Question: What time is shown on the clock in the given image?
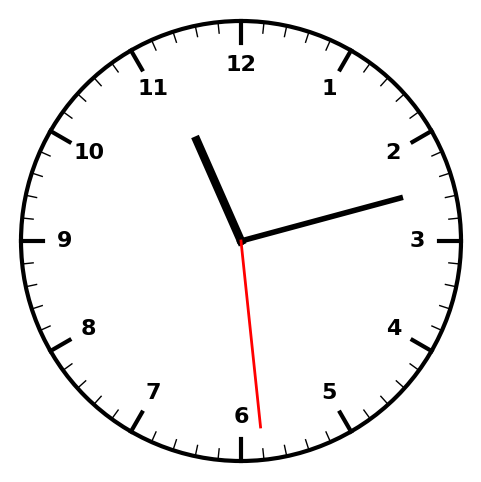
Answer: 11:12:29